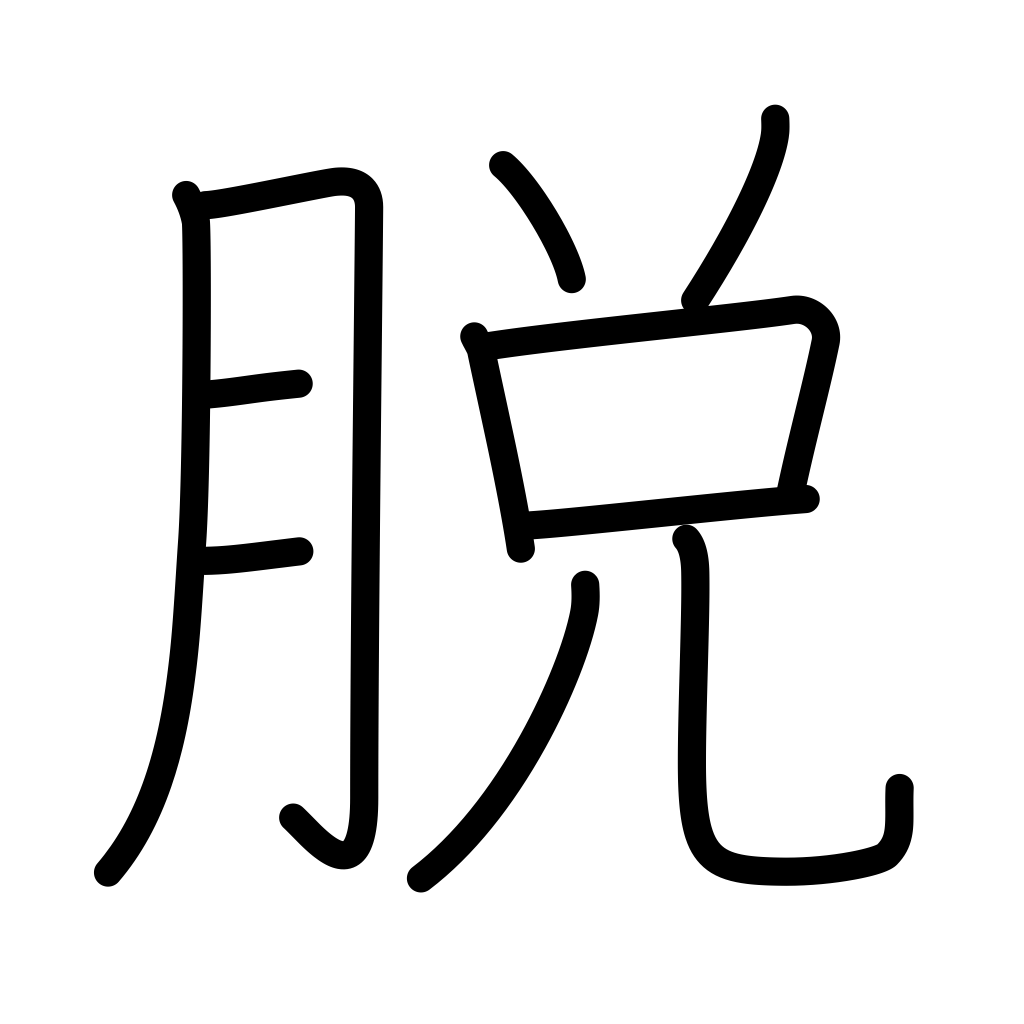
Meaning: undress, removing, escape from, get rid of, be left out, take off